Aerial crown-view tile of a tropical tree (Barro Colorado Island, Panama), acquired 20250217:
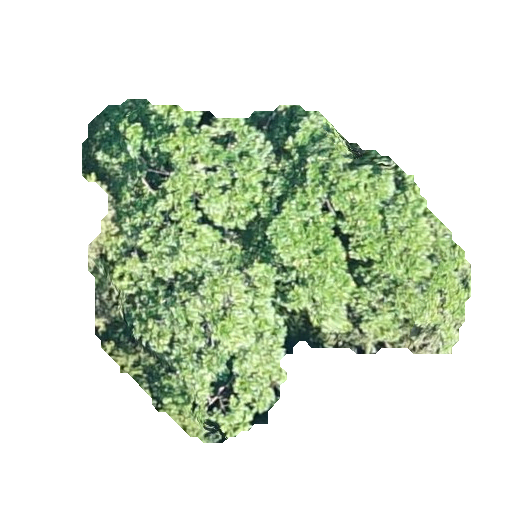
Species: Simarouba amara
GBIF accepted scientific name: Simarouba amara
Crown area: 132.539 m²